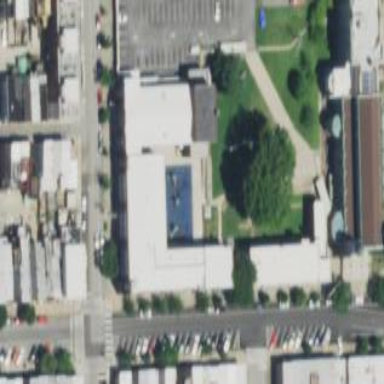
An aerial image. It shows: School building.